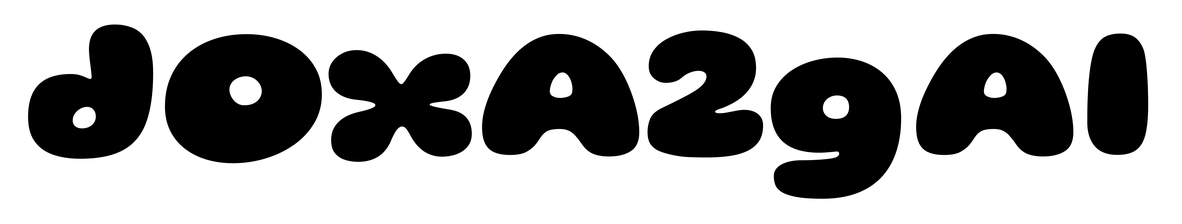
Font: Gluten_Black